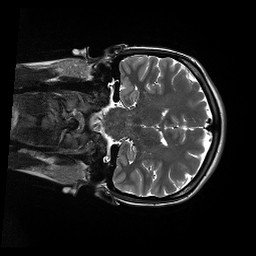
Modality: T2w
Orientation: coronal
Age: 21
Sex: female